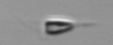
Label: Calciopappus